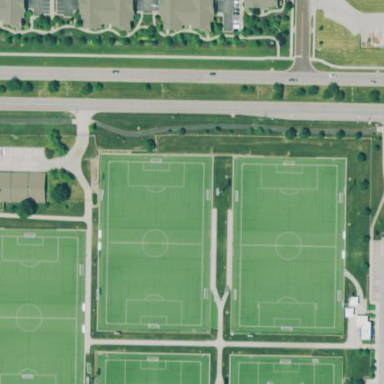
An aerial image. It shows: Artificial turf soccer pitch for leisure activities.